Question: I have following code:
'''
<LinearLayout
android:layout_width="match_parent"
android:layout_height="match_parent"
android:layout_weight="1" >
<TextView
android:layout_width="match_parent"
android:layout_height="wrap_content"
android:gravity="center"
android:text="Test 1"
android:textSize="24sp" />
</LinearLayout>
<LinearLayout
android:layout_width="match_parent"
android:layout_height="match_parent"
android:layout_weight="1" >
<TextView
android:layout_width="match_parent"
android:layout_height="wrap_content"
android:gravity="center"
android:text="Test 2"
android:textSize="24sp" />
</LinearLayout>
'''
that results:

How can I have equal size of View's height with its width (that is resulted by 'layout_weight')?
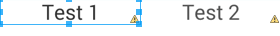
Answer: You have to override the onMeasure method set the same height as the height. Please see this question: <URL>
This is the complete solution that I come up with:
SquareLinearLayout.java :
'''
public class SquareLinearLayout extends LinearLayout {
public SquareLinearLayout(Context context) {
super(context);
}
public SquareLinearLayout(Context context, AttributeSet attrs) {
super(context, attrs);
}
public SquareLinearLayout(Context context, AttributeSet attrs, int defStyle) {
super(context, attrs, defStyle);
}
@Override
protected void onMeasure(int widthMeasureSpec, int heightMeasureSpec) {
super.onMeasure(widthMeasureSpec, heightMeasureSpec);
int width = MeasureSpec.getSize(widthMeasureSpec);
int height = MeasureSpec.getSize(heightMeasureSpec);
int widthDesc = MeasureSpec.getMode(widthMeasureSpec);
int heightDesc = MeasureSpec.getMode(heightMeasureSpec);
int size = 0;
if (widthDesc == MeasureSpec.UNSPECIFIED
&& heightDesc == MeasureSpec.UNSPECIFIED) {
size = getContext().getResources().getDimensionPixelSize(R.dimen.default_size); // Use your own default size, for example 125dp
} else if ((widthDesc == MeasureSpec.UNSPECIFIED || heightDesc == MeasureSpec.UNSPECIFIED)
&& !(widthDesc == MeasureSpec.UNSPECIFIED && heightDesc == MeasureSpec.UNSPECIFIED)) {
//Only one of the dimensions has been specified so we choose the dimension that has a value (in the case of unspecified, the value assigned is 0)
size = width > height ? width : height;
} else {
//In all other cases both dimensions have been specified so we choose the smaller of the two
size = width > height ? height : width;
}
setMeasuredDimension(size, size);
}
}
'''
activity_my.xml :
'''
<ListView xmlns:android="http://schemas.android.com/apk/res/android"
xmlns:tools="http://schemas.android.com/tools"
android:id="@+id/listview"
android:layout_width="match_parent"
android:layout_height="match_parent"
android:paddingLeft="@dimen/activity_horizontal_margin"
android:paddingRight="@dimen/activity_horizontal_margin"
android:paddingTop="@dimen/activity_vertical_margin"
android:paddingBottom="@dimen/activity_vertical_margin"
tools:listitem="@layout/item"
tools:context=".MyActivity">
</ListView>
'''
item.xml :
'''
<?xml version="1.0" encoding="utf-8"?>
<LinearLayout xmlns:android="http://schemas.android.com/apk/res/android"
android:orientation="horizontal" android:layout_width="match_parent"
android:layout_height="match_parent">
<com.appsrise.squarelinearlayout.SquareLinearLayout
android:layout_width="match_parent"
android:layout_height="match_parent"
android:layout_weight="1"
android:background="@android:color/holo_blue_bright">
<TextView
android:layout_width="match_parent"
android:layout_height="wrap_content"
android:gravity="center"
android:text="Test 1"
android:textSize="24sp" />
</com.appsrise.squarelinearlayout.SquareLinearLayout>
<com.appsrise.squarelinearlayout.SquareLinearLayout
android:layout_width="match_parent"
android:layout_height="match_parent"
android:layout_weight="1"
android:background="@android:color/holo_green_light">
<TextView
android:layout_width="match_parent"
android:layout_height="wrap_content"
android:gravity="center"
android:text="Test 2"
android:textSize="24sp" />
</com.appsrise.squarelinearlayout.SquareLinearLayout>
</LinearLayout>
'''
MyActivity.java :
'''
public class MyActivity extends Activity {
@Override
protected void onCreate(Bundle savedInstanceState) {
super.onCreate(savedInstanceState);
setContentView(R.layout.activity_my);
ListView listView = (ListView) findViewById(R.id.listview);
listView.setAdapter(new BaseAdapter() {
private LayoutInflater mInflater = LayoutInflater.from(MyActivity.this);
@Override
public int getCount() {
return 100;
}
@Override
public Object getItem(int position) {
return null;
}
@Override
public long getItemId(int position) {
return 0;
}
@Override
public View getView(int position, View convertView, ViewGroup parent) {
if (convertView == null)
convertView = mInflater.inflate(R.layout.item, parent, false);
return convertView;
}
});
}
}
'''